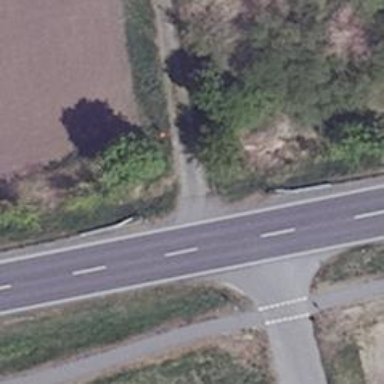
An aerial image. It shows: Primary road with asphalt surface.